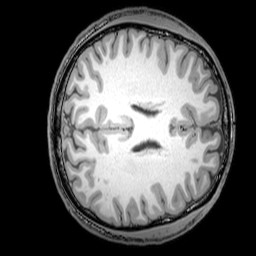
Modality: T1w
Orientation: axial
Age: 20
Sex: male
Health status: healthy
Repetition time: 0.081 s
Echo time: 0.037 s